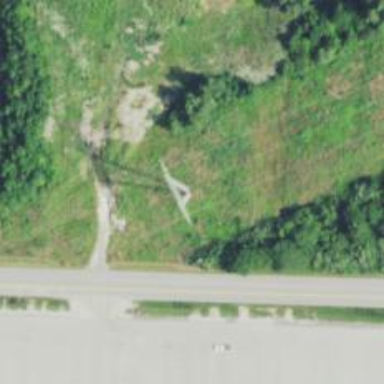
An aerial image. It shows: Lattice structure tower used for power distribution.